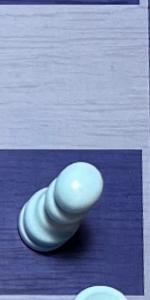
Label: Pawn_White